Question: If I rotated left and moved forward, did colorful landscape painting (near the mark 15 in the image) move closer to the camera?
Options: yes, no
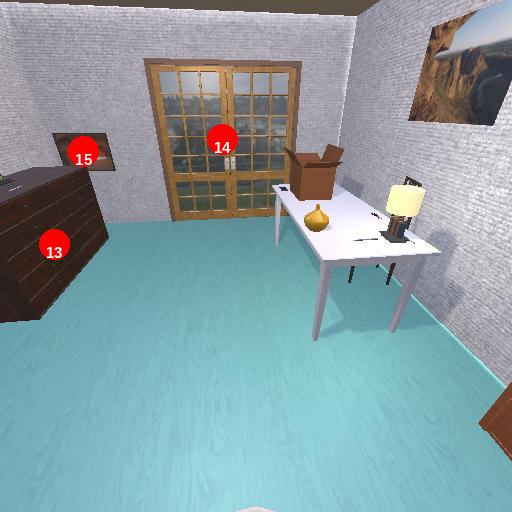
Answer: yes